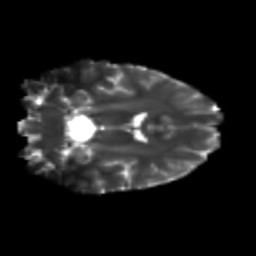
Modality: T2w
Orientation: coronal
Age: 21
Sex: female
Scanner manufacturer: siemens
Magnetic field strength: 3 T
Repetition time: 3.5 s
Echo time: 0.104 s